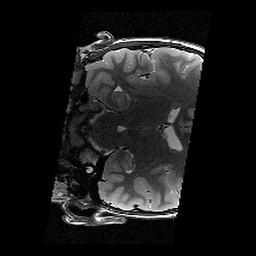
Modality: T2w
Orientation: coronal
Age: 12
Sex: male
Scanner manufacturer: siemens
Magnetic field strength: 3 T
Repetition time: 9.23 s
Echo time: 0.067 s